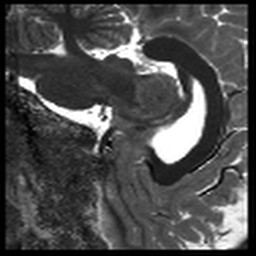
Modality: T1map
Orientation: sagittal
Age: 21
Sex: female